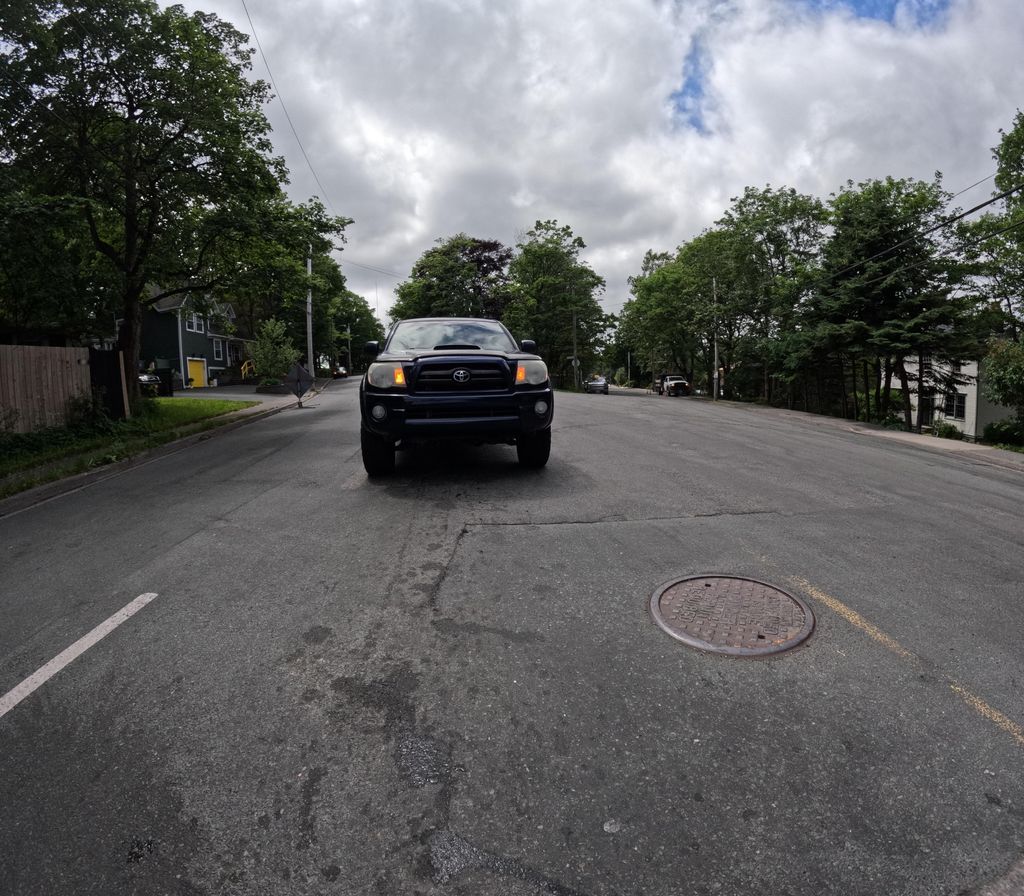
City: st_johns